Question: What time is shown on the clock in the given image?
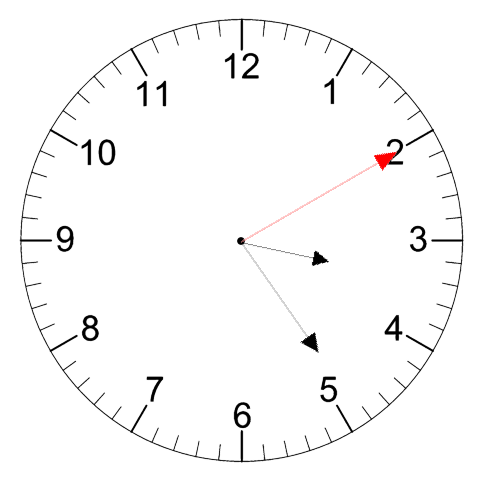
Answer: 03:24:10